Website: macys
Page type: billing-address
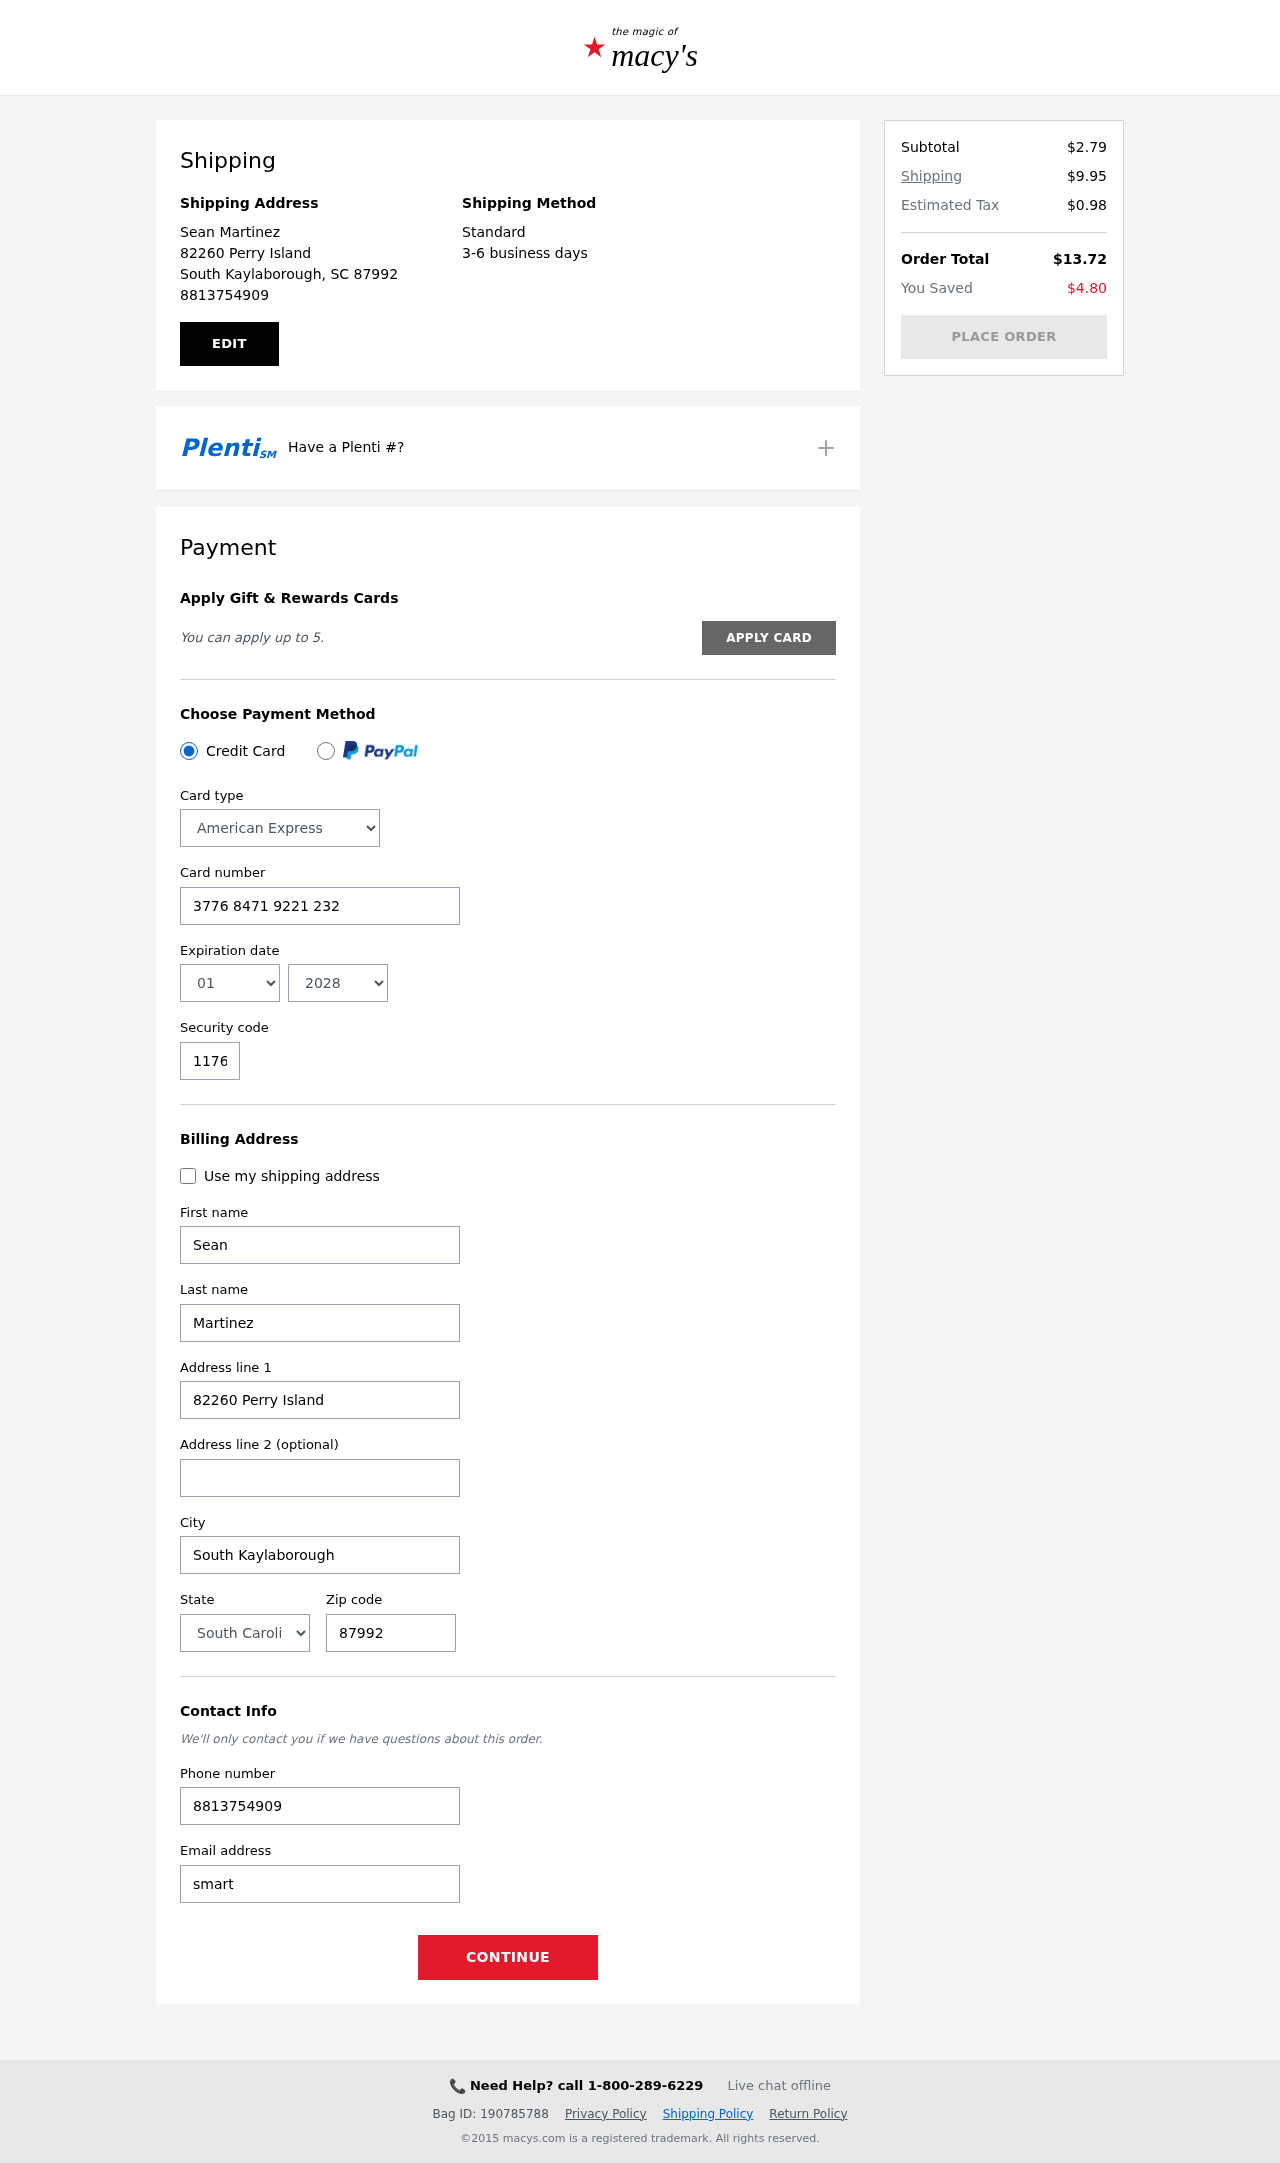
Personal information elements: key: PII_CARD_CVV
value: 1176
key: PII_CARD_EXPIRY_MONTH
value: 01
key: PII_CARD_EXPIRY_YEAR
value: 28
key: PII_CARD_NUMBER
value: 3776 8471 9221 232
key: PII_CARD_TYPE
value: American Express
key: PII_CITY
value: South Kaylaborough
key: PII_CITY_STATE_ZIP
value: South Kaylaborough, SC 87992
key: PII_EMAIL
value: smartinez@yahoo.com
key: PII_FIRSTNAME
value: Sean
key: PII_FULLNAME
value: Sean Martinez
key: PII_LASTNAME
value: Martinez
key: PII_PHONE
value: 8813754909
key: PII_POSTCODE
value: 87992
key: PII_STATE
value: South Carolina
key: PII_STREET
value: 82260 Perry Island
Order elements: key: ORDER_SUBTOTAL
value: $2.79
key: ORDER_SHIPPING_COST
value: $9.95
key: ORDER_TAX
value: $0.98
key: ORDER_TOTAL
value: $13.72
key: ORDER_SAVINGS
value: $4.80